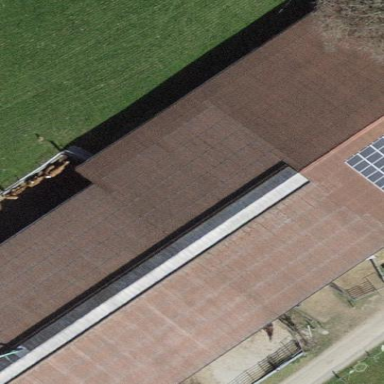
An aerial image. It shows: Barn.